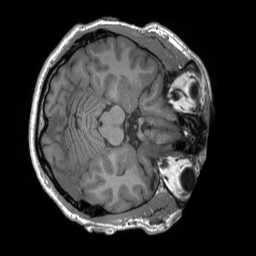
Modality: T1w
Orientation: axial
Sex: male
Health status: ill
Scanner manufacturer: siemens
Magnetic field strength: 3 T
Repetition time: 1.66 s
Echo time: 0.00254 s